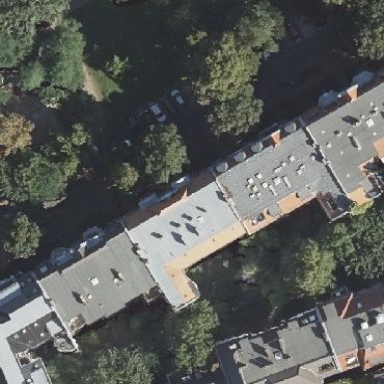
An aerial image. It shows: Building with apartments featuring unique double saltbox roof shape.